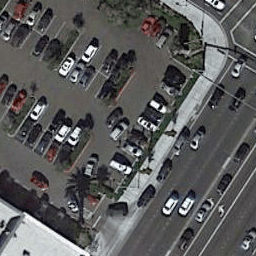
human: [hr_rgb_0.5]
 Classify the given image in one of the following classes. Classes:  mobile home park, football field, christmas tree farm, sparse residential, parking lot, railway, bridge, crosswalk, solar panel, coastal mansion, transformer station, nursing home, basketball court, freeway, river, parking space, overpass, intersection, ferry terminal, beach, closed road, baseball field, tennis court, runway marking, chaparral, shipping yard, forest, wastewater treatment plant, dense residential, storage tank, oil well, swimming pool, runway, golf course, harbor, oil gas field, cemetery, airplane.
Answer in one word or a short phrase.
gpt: parking lot